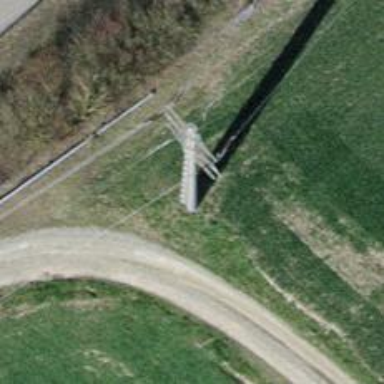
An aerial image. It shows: Power tower.